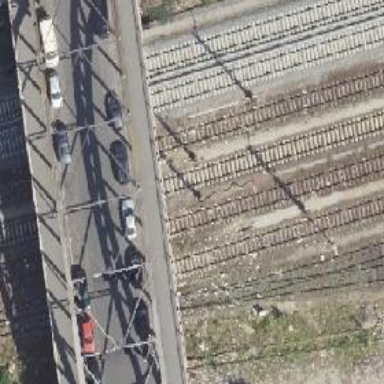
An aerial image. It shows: Railway track.